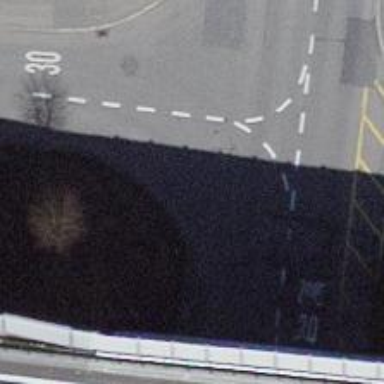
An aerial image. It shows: Kerb barrier.